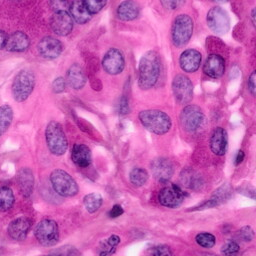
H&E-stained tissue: Pancreatic